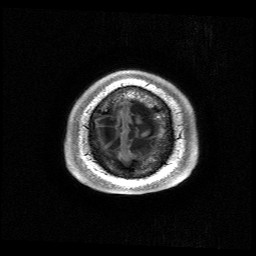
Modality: T1w
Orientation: coronal
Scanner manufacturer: siemens
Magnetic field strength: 3 T
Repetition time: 2.53 s
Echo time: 0.00267 s